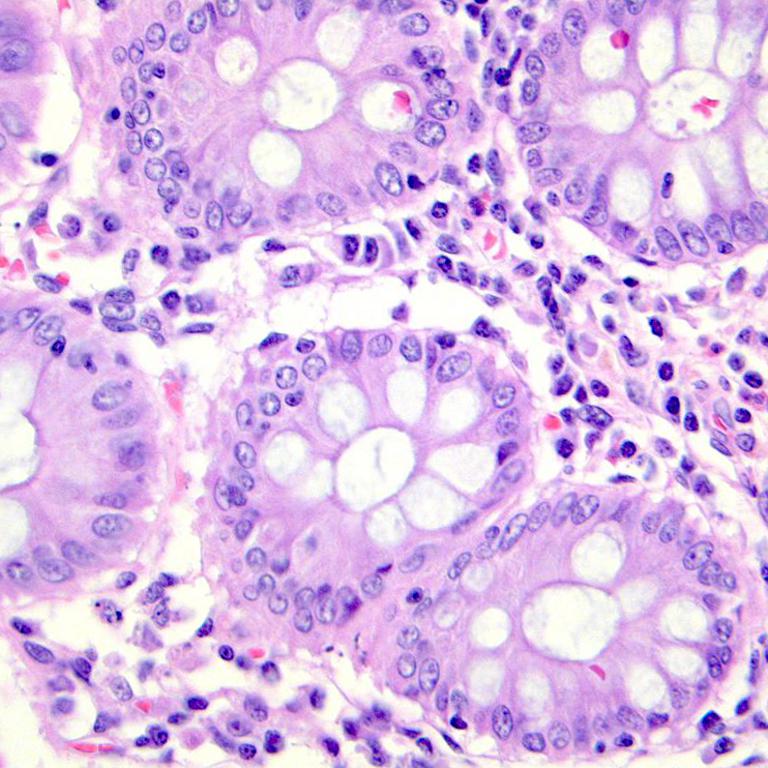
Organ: colon
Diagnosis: benign